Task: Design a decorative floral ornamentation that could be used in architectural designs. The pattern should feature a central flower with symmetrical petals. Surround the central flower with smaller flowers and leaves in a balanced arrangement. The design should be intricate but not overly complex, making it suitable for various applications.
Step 518:
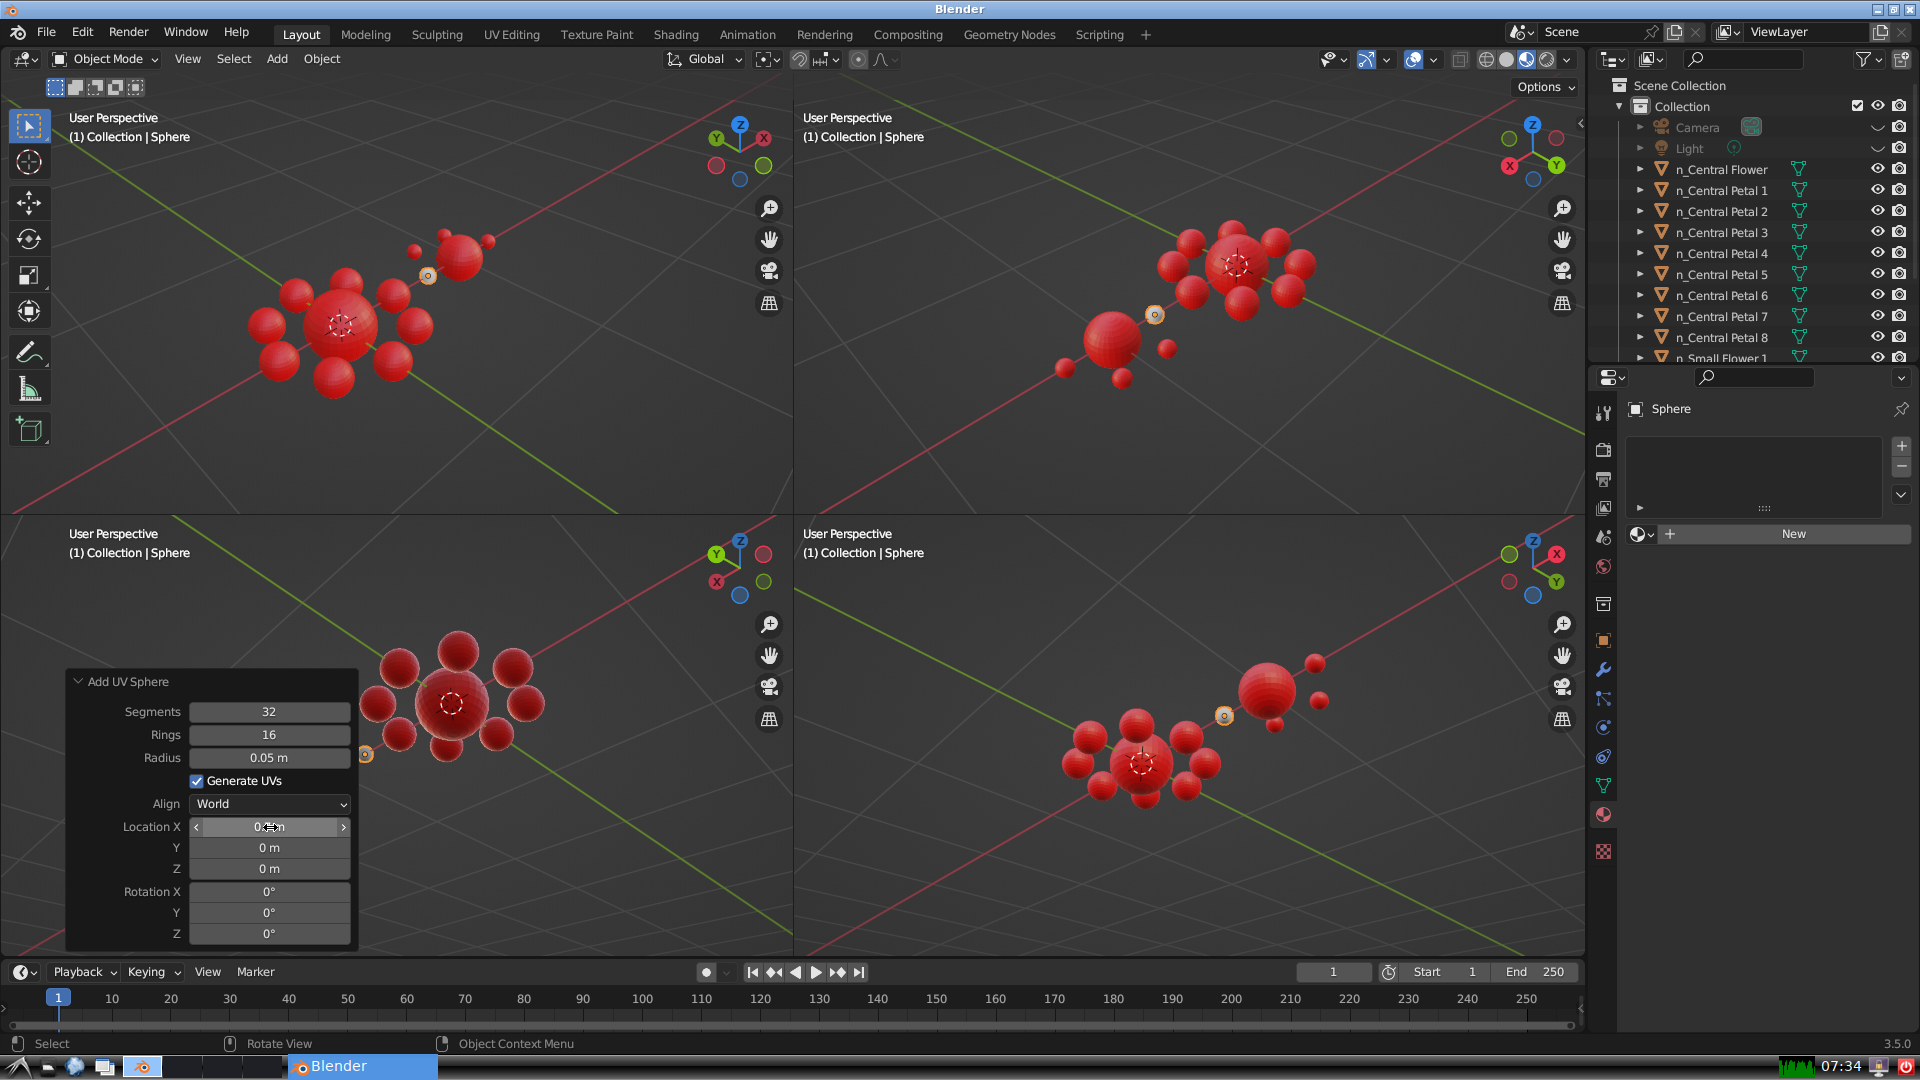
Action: {"mouse_move": [270, 849]}